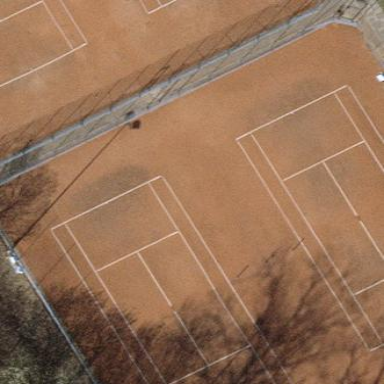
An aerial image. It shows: Sandy tennis court on pitch designated for leisure land.